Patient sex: F
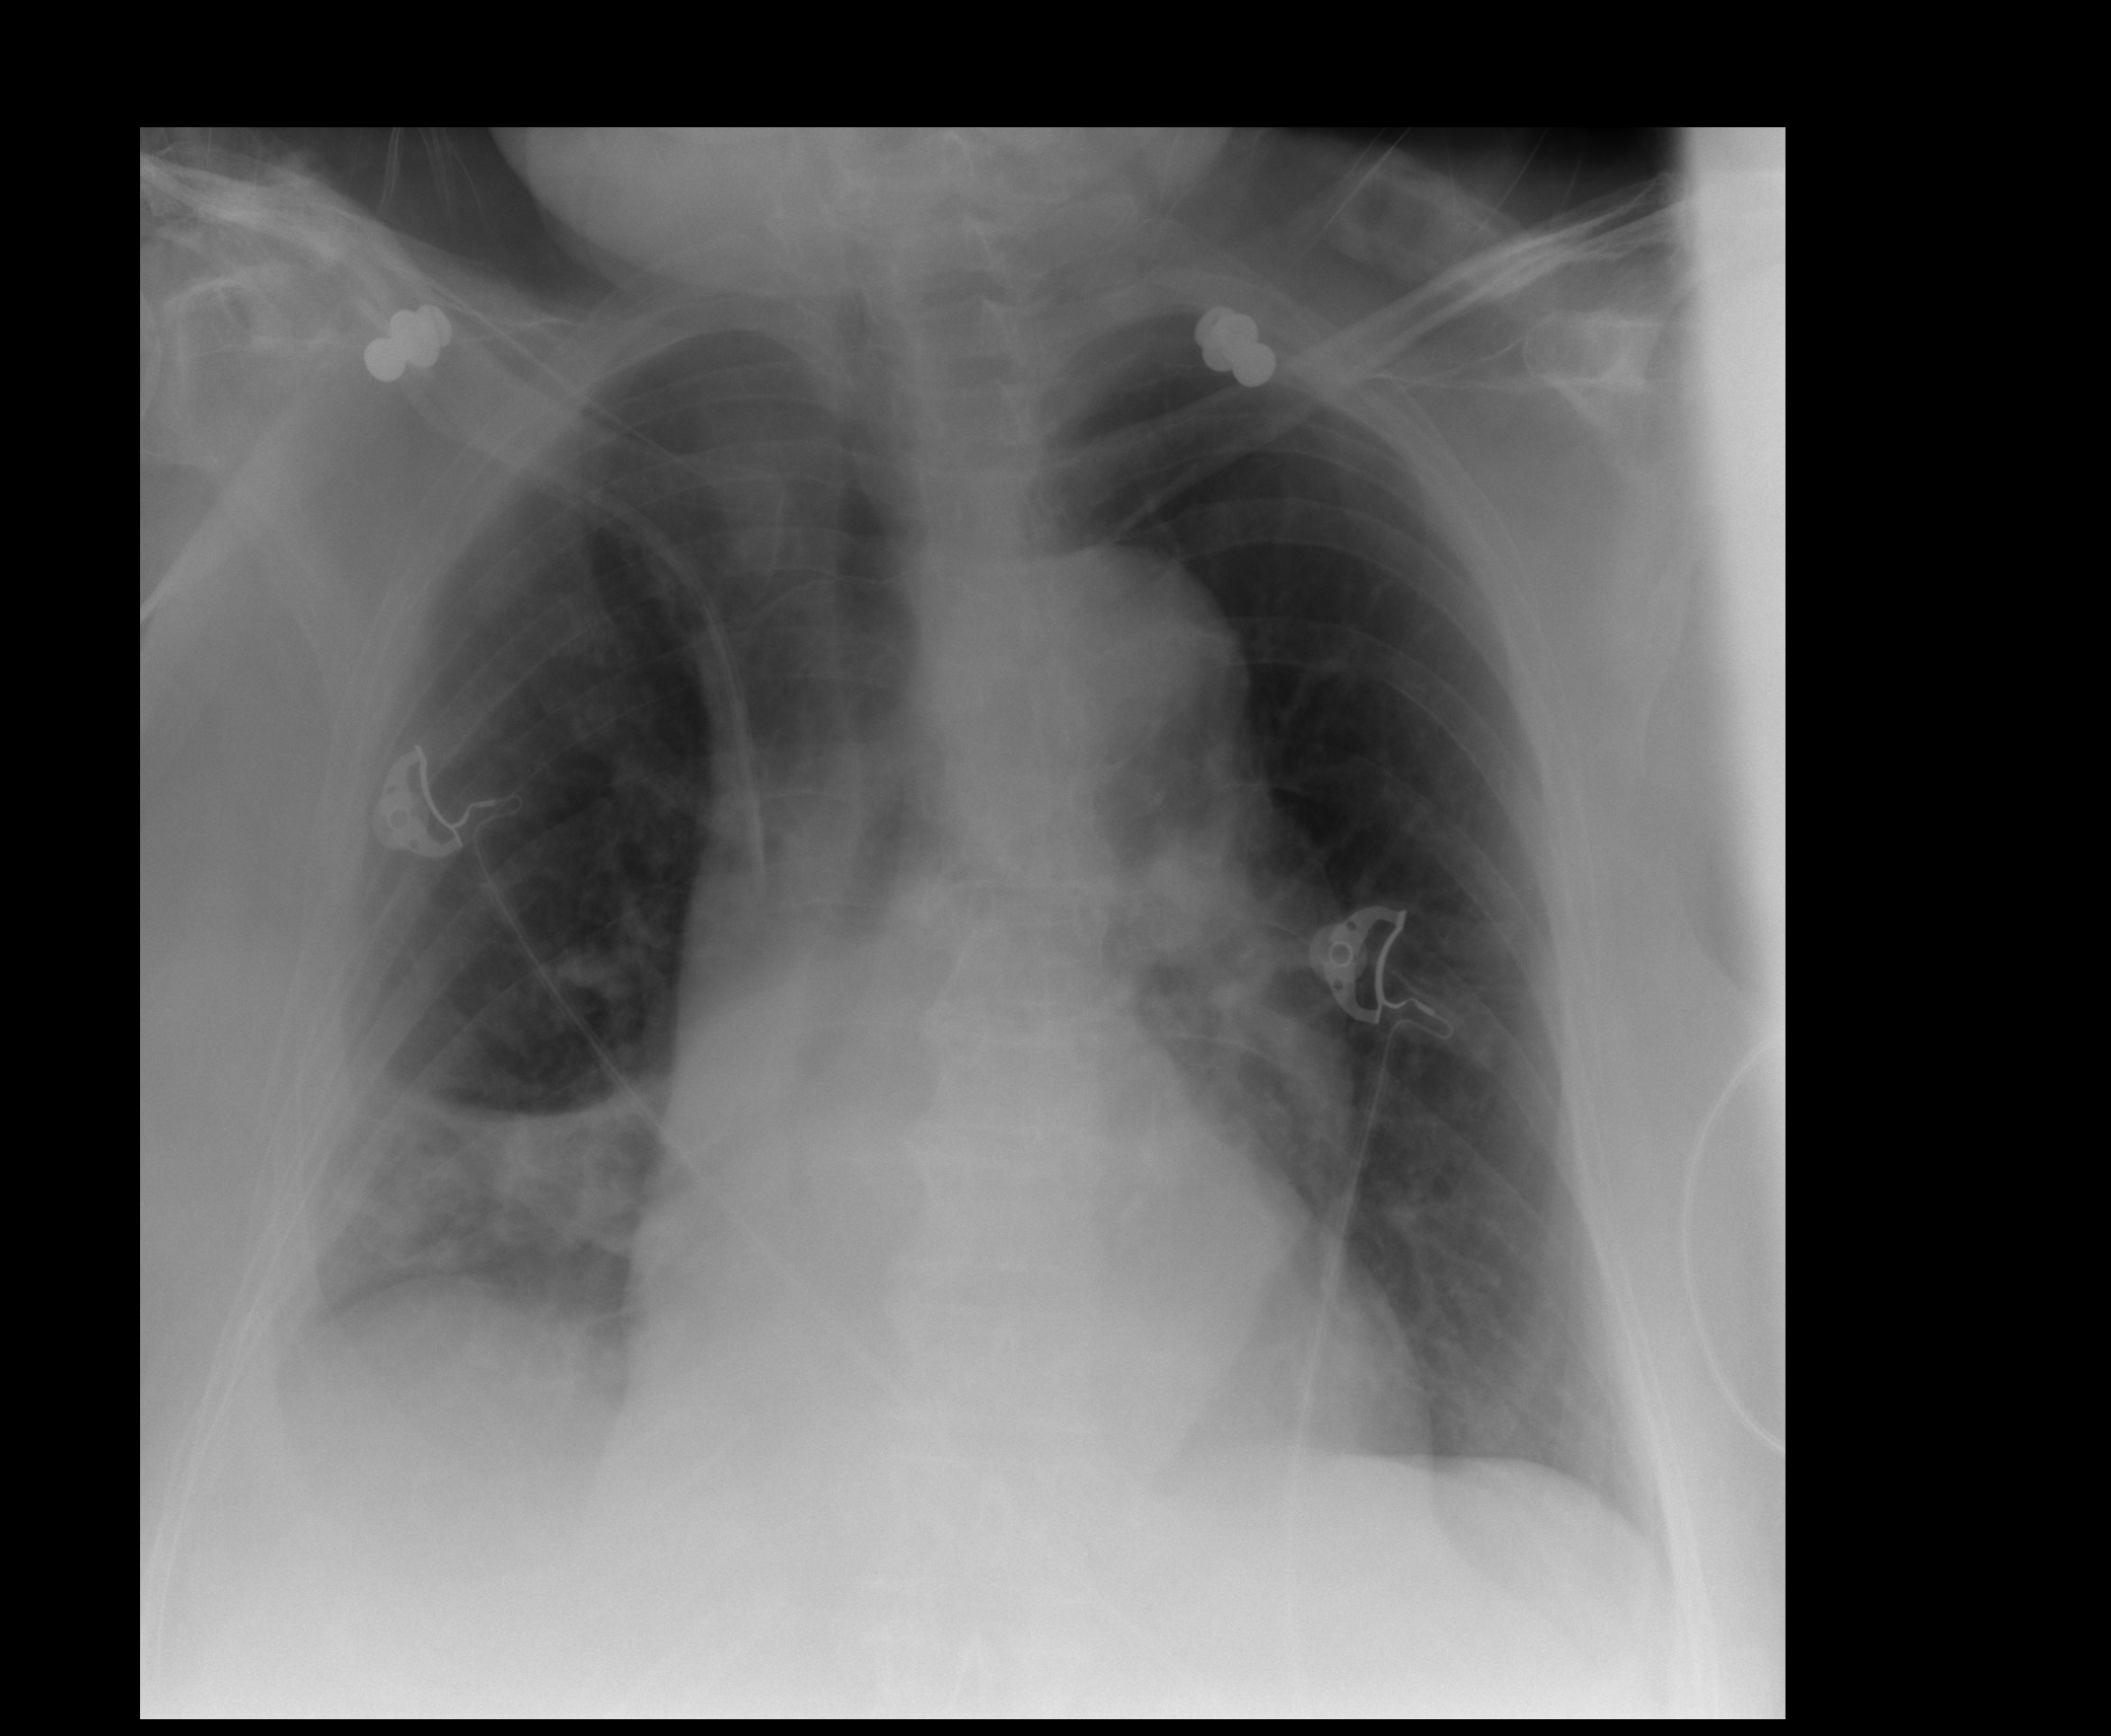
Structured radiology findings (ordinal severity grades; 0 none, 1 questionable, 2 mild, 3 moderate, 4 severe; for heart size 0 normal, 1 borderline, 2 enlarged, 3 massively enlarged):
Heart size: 0
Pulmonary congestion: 0
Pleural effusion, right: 2
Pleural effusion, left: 0
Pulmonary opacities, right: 0
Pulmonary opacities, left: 0
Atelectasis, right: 2
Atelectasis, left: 0